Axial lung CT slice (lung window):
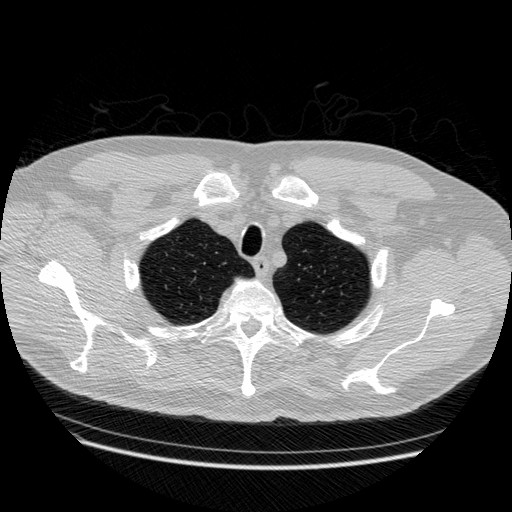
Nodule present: no